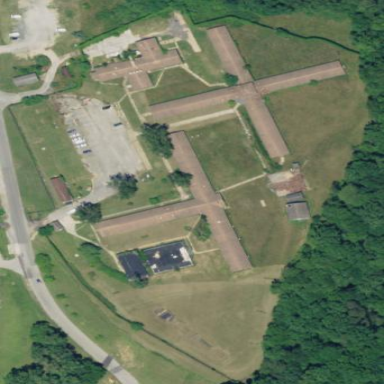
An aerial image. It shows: Prison enclosed by fence.